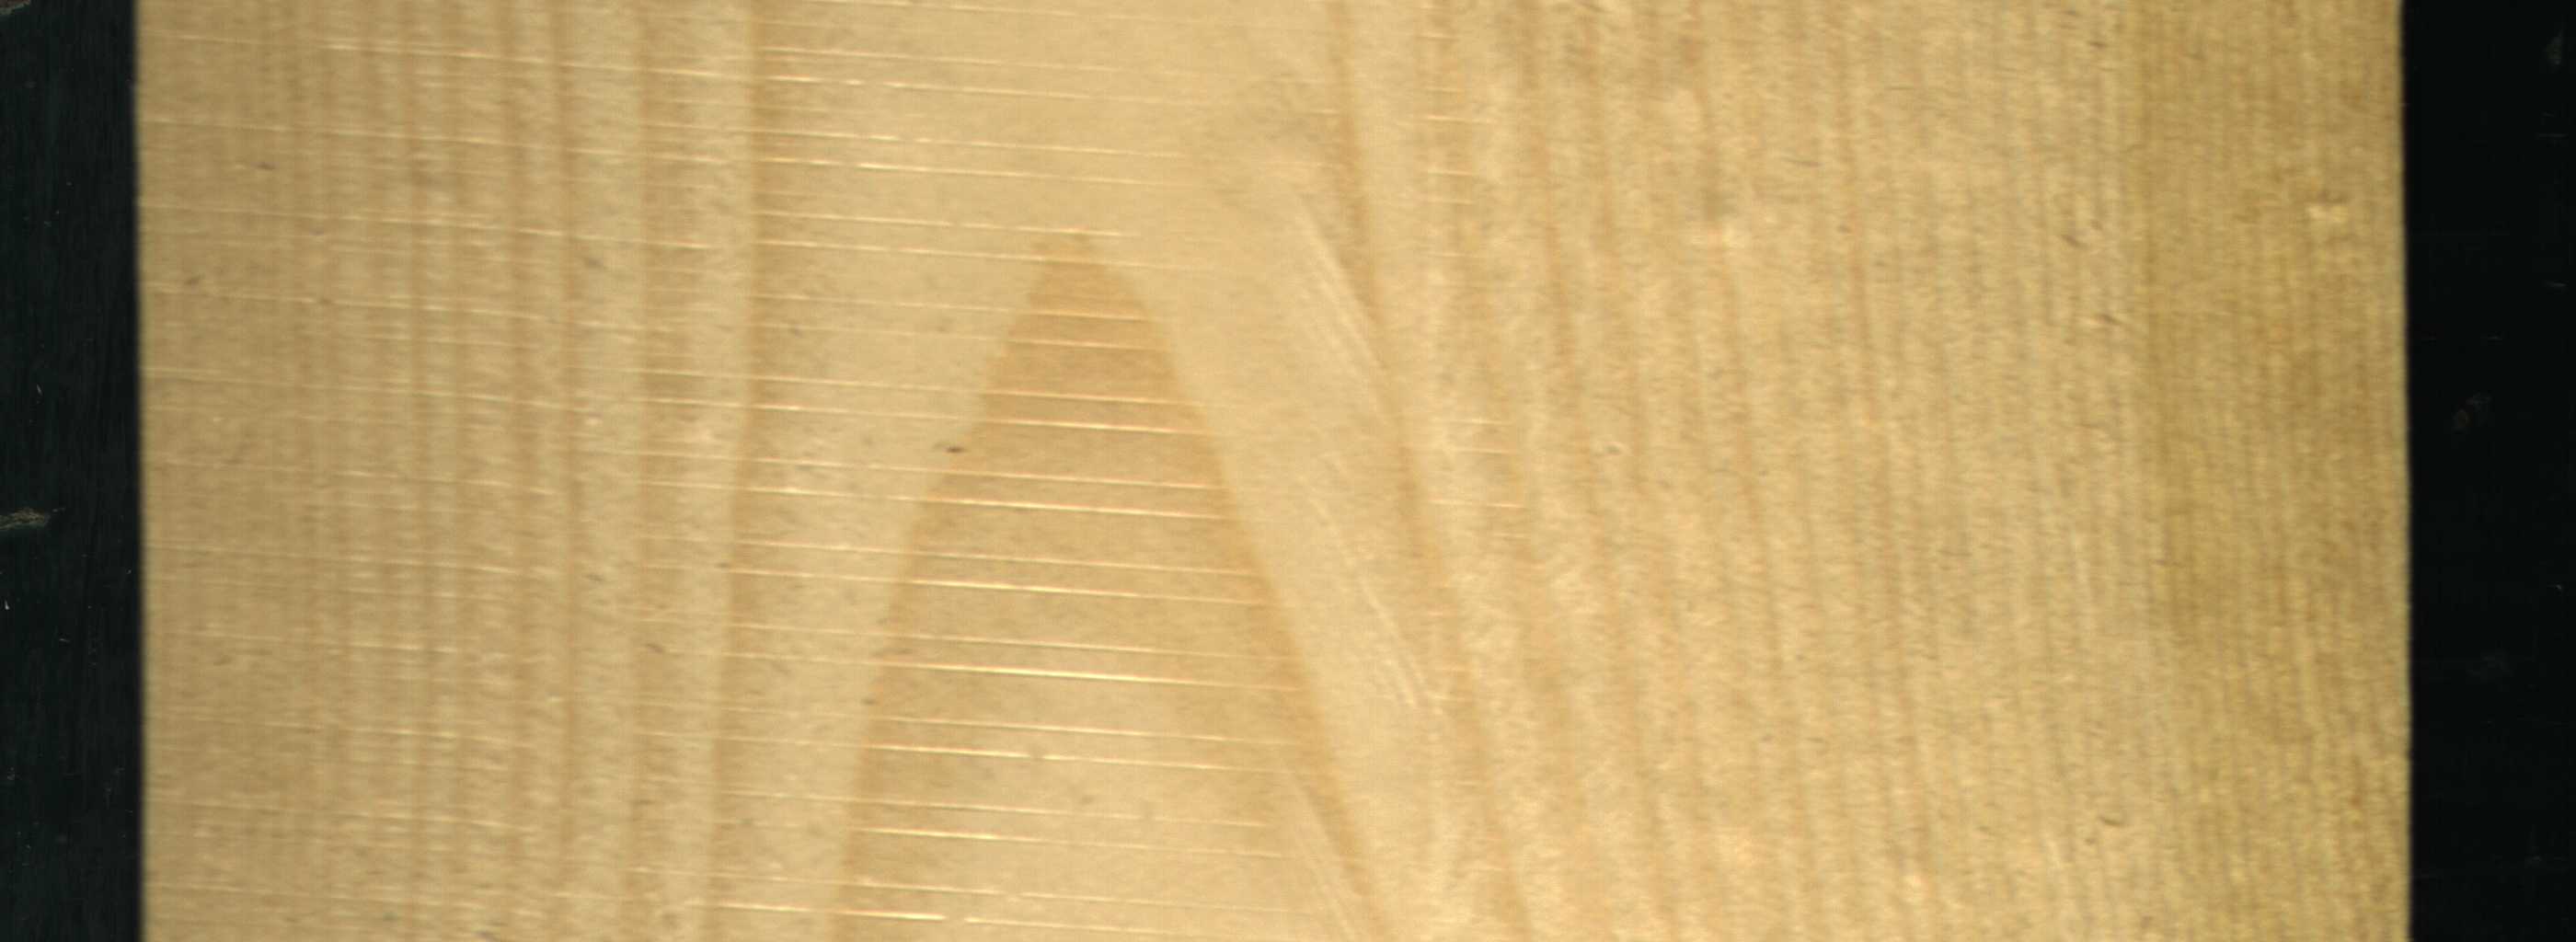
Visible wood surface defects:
resin